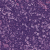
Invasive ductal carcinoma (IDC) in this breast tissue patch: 0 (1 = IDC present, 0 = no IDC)